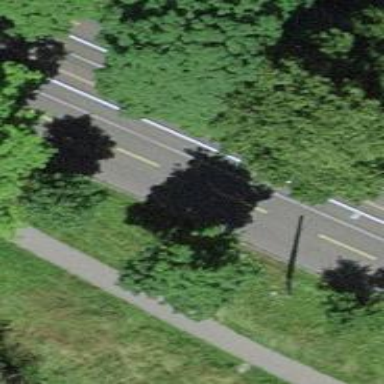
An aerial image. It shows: Tree-lined avenue.